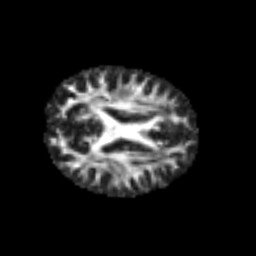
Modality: FA
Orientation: axial
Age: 25
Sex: male
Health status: healthy